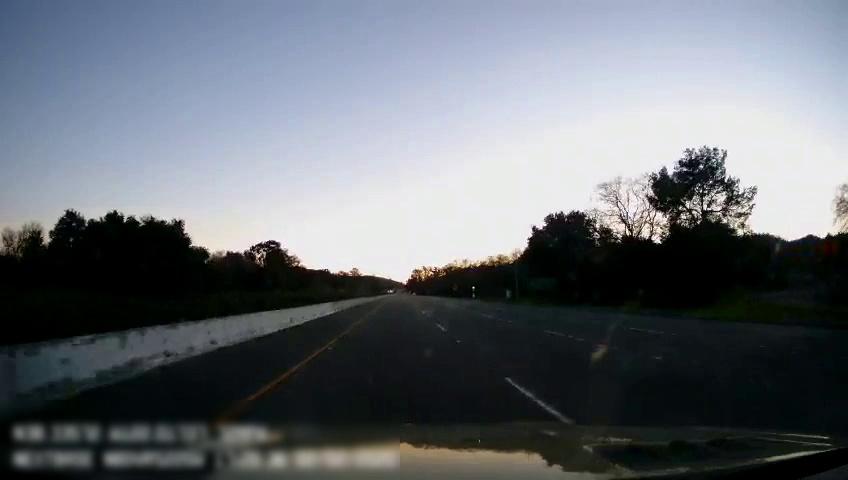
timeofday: Day
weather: Cloudy
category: Drivable Space
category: Lanes | Current Lane
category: Lanes | Current Lane
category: Lanes | Alternate Lane
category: Lanes | Alternate Lane